Field crop: tomato
Growth stage: 2
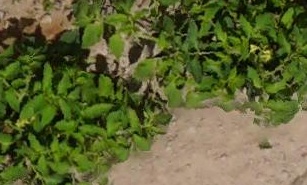
Species: tomato